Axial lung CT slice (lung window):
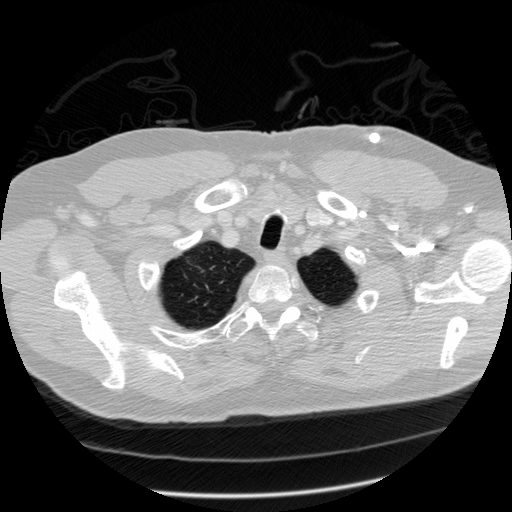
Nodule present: no